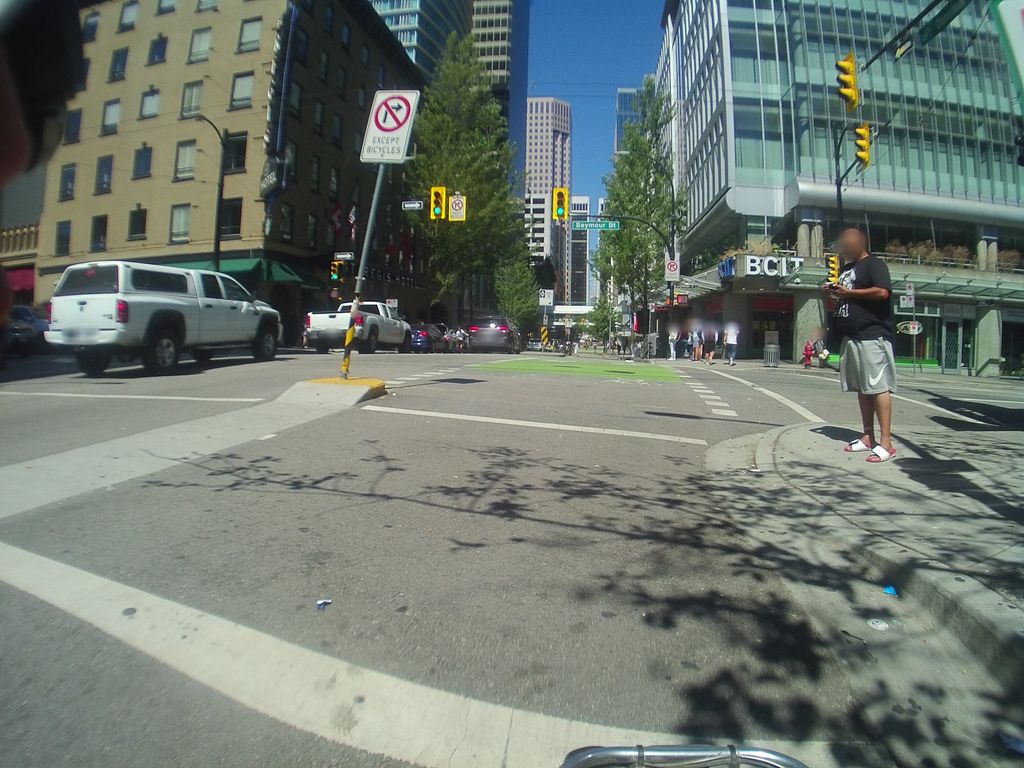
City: vancouver